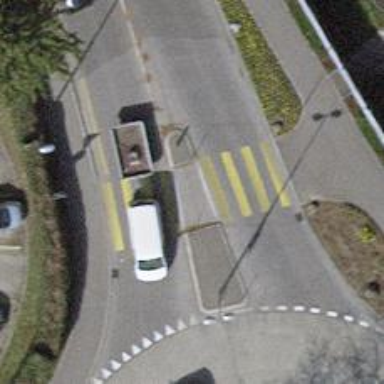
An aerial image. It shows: Zebra crossing on the road.